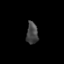
Tissue: prostate
Cell type: T cells
Senescence score: 0.6843
Nuclear area (px): 247
Mean DAPI intensity: 68.891